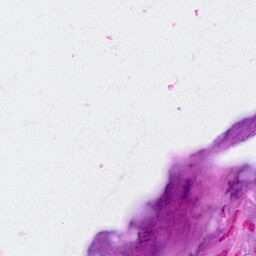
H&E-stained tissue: Breast